Field crop: tomato
Growth stage: 1
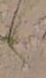
Species: cyperus